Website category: game
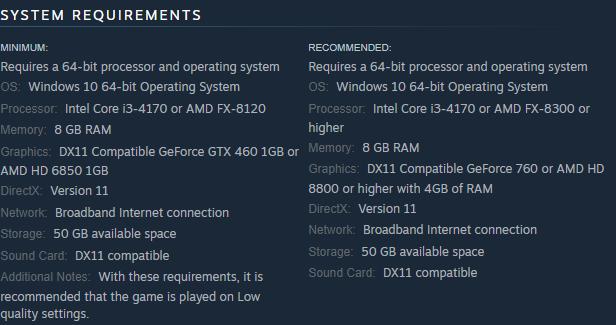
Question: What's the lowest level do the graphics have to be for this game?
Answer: DX11 Compatible GeForce GTX 460 1GB or AMD HD 6850 1GB

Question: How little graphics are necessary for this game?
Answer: DX11 Compatible GeForce GTX 460 1GB or AMD HD 6850 1GB

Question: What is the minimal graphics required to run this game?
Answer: DX11 Compatible GeForce GTX 460 1GB or AMD HD 6850 1GB

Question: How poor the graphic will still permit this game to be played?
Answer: DX11 Compatible GeForce GTX 460 1GB or AMD HD 6850 1GB

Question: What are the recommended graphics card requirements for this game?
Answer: DX11 Compatible GeForce 760 or AMD HD 8800 or higher with 4GB of RAM

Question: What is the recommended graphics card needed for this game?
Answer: DX11 Compatible GeForce 760 or AMD HD 8800 or higher with 4GB of RAM

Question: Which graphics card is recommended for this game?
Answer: DX11 Compatible GeForce 760 or AMD HD 8800 or higher with 4GB of RAM

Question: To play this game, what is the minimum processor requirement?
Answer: Intel Core i3-4170 or AMD FX-8120

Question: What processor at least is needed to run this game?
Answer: Intel Core i3-4170 or AMD FX-8120

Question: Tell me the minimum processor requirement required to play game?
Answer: Intel Core i3-4170 or AMD FX-8120

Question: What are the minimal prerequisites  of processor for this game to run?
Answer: Intel Core i3-4170 or AMD FX-8120

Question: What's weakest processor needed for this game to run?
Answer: Intel Core i3-4170 or AMD FX-8120

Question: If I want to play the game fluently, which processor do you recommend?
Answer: Intel Core i3-4170 or AMD FX-8300 or higher

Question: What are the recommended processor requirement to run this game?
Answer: Intel Core i3-4170 or AMD FX-8300 or higher

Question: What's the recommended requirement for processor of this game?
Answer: Intel Core i3-4170 or AMD FX-8300 or higher

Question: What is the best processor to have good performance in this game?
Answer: Intel Core i3-4170 or AMD FX-8300 or higher

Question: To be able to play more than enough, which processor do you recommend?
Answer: Intel Core i3-4170 or AMD FX-8300 or higher